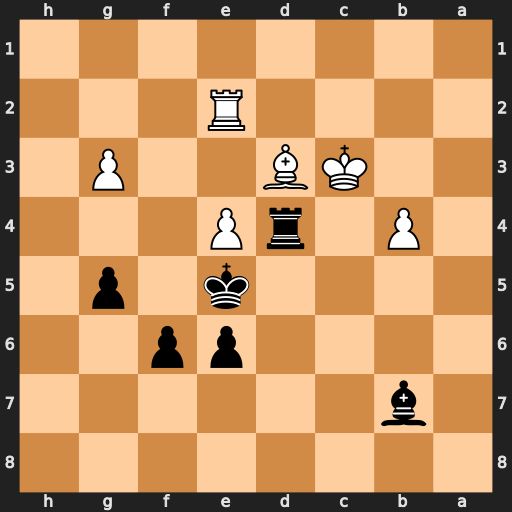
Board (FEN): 8/1b6/4pp2/4k1p1/1P1rP3/2KB2P1/4R3/8
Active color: b
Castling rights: -
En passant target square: -
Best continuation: Rxd3+ Kxd3 Ba6+ Ke3 Bxe2 Kxe2 Kxe4